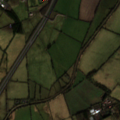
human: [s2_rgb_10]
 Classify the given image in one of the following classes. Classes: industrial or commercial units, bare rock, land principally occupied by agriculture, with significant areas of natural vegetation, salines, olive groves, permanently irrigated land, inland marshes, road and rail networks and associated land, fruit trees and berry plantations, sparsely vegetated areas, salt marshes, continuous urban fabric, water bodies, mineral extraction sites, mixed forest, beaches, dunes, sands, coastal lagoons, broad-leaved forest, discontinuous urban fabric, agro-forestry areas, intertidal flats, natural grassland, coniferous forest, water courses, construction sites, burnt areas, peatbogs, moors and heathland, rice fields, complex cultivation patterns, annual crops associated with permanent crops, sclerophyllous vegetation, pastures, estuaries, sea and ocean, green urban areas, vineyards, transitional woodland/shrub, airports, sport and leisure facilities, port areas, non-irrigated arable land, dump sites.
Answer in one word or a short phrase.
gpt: road and rail networks and associated land, non-irrigated arable land, pastures